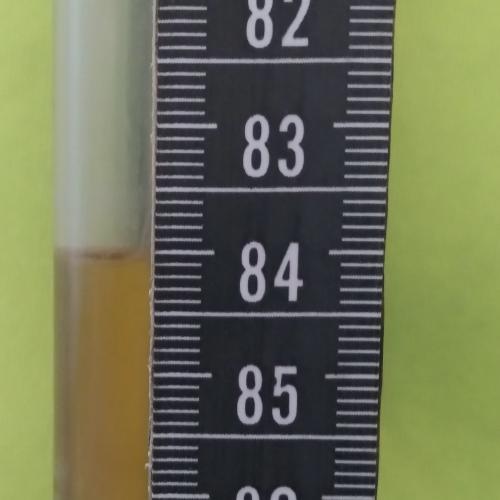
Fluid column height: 84.0 cm